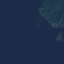
Land use / land cover: SeaLake